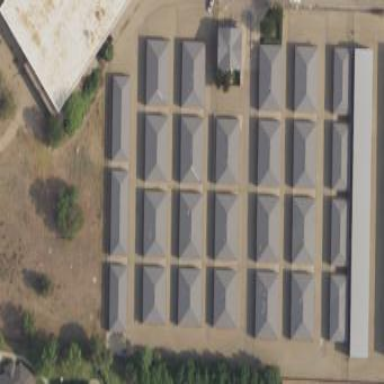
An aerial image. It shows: Storage rental shop.